Question: I am attempting to plot a windrose with binned concentration values. Following the advice from <URL>, and some modifications, I have created a plot. However, there is a discontinuity at around 0 deg. Any help would be greatly appreciated!
Here is my code:
'''
wd = list(merge_all_apr['Wind Dir (10s deg)'])
conc = list(merge_all_apr['Mean_CO2'])
ws = list(merge_all_apr['Wind Spd (km/h)'])
wd_rad = np.radians(np.array(wd))
conc = np.array(conc, dtype=np.float)
wind_speed = np.linspace(min(ws), max(ws), 16)
WD, WS = np.meshgrid(np.linspace(0, 2*np.pi, 36), wind_speed)
print (WS)
Z = interpolate.griddata((wd_rad, ws), oz, (WD, WS), method='linear')
fig, ax = plt.subplots(subplot_kw={"projection": "polar"})
cmap = plt.get_cmap('jet')
#cmap.set_under('none')
img = ax.pcolormesh(WD, WS, Z, cmap=cmap, vmin=0, vmax=40, alpha = 0.70)
ax.set_theta_zero_location('N')
ax.set_theta_direction(-1)
plt.colorbar(img)
plt.show()
'''
And the result is:

As a scatter, it works fine and looks like
<URL>
I'm not sure how to provide the data in a concise way, but any help would be greatly appreciated!!
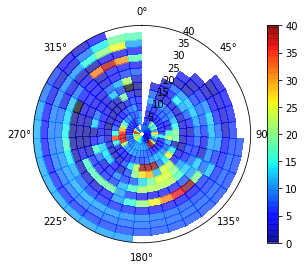
Answer: You could also provide values for 'wd_rad' just lower than '0' and larger than '2*pi' using 'np.where', adding '2*pi' for small values and subtracting '2*pi' for large values. 'np.tile(ws, 2)' and 'np.tile(conc, 2)' then associate the extended version of 'wd_rad' with the same concentration values. Using also these extended values in 'interpolate.griddata' makes sure the concentration values wrap around at '0' and '2*pi'.
As an aside, note that 'jet' is a colormap that looks nice, but is <URL>
The code below supposes that 'oz' in the question is the same array as 'conc'.
'''
import matplotlib.pyplot as plt
import numpy as np
from scipy import interpolate
# wd = merge_all_apr['Wind Dir (10s deg)']
# conc = merge_all_apr['Mean_CO2']
# ws = merge_all_apr['Wind Spd (km/h)']
N = 100
wd = np.random.uniform(0, 360, N)
conc = np.random.uniform(0, 40, N)
ws = np.random.uniform(0, 45, N)
wd_rad = np.radians(np.array(wd))
conc = np.array(conc, dtype=np.float)
wd_rad_ext = np.where(wd_rad < np.pi, wd_rad + 2 * np.pi, wd_rad - 2 * np.pi)
wind_speed = np.linspace(min(ws), max(ws), 16)
WD, WS = np.meshgrid(np.linspace(0, 2 * np.pi, 37), wind_speed)
Z = interpolate.griddata((np.hstack([wd_rad, wd_rad_ext]), np.tile(ws, 2)), np.tile(conc, 2),
(WD, WS), method='linear', rescale=True)
fig, axes = plt.subplots(ncols=2, figsize=(10, 4), subplot_kw={"projection": "polar"})
cmap = plt.get_cmap('magma')
for ax in axes:
if ax == axes[0]:
img = ax.pcolormesh(WD, WS, Z, cmap=cmap, vmin=0, vmax=40)
else:
img = ax.scatter(wd_rad, ws, c=conc, cmap=cmap, vmin=0, vmax=40)
ax.set_theta_zero_location('N')
ax.set_theta_direction(-1)
plt.colorbar(img, ax=ax, pad=0.12)
plt.show()
'''
<URL>
If you don't want an interpolation, but want to draw segments of 10 degrees wide to represent each area, <URL> can be employed.
Special parameters to 'hist2d':
- 'bins=(np.linspace(0, 2 * np.pi, 37), np.linspace(min(ws), max(ws), 17))'- 'weights=conc'- 'cmin=0.001''0.001'- 'cmap = 'magma_r''<URL>
The return values of 'hist2d' are a matrix of histogram values, the bin boundaries (x and y) and a collection of colored patches (which can be used as input for the colormap).
'''
import matplotlib.pyplot as plt
import numpy as np
from scipy import interpolate
N = 100
wd = np.random.uniform(0, 360, N)
conc = np.random.uniform(0, 40, N)
ws = np.random.uniform(0, 45, N)
wd_rad = np.radians(np.array(wd))
conc = np.array(conc, dtype=np.float)
fig, axes = plt.subplots(ncols=2, figsize=(10, 4), subplot_kw={"projection": "polar"})
cmap = 'magma_r'
for ax in axes:
if ax == axes[0]:
_, _, _, img = ax.hist2d(wd_rad, ws, bins=(np.linspace(0, 2 * np.pi, 37), np.linspace(min(ws), max(ws), 17)),
weights=conc, cmin=0.001, cmap=cmap, vmin=0, vmax=40)
else:
img = ax.scatter(wd_rad, ws, c=conc, cmap=cmap, vmin=0, vmax=40)
ax.set_theta_zero_location('N')
ax.set_theta_direction(-1)
plt.colorbar(img, ax=ax, pad=0.12)
plt.show()
'''
<URL>